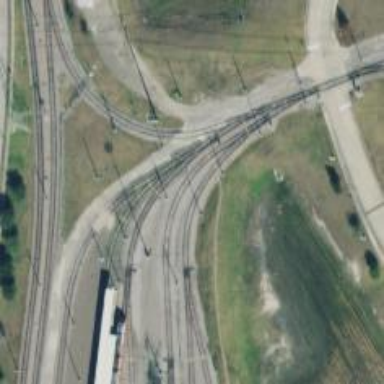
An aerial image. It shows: Light rail yard with electrified contact lines.